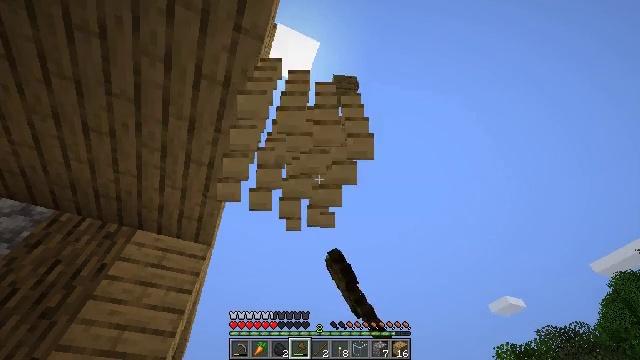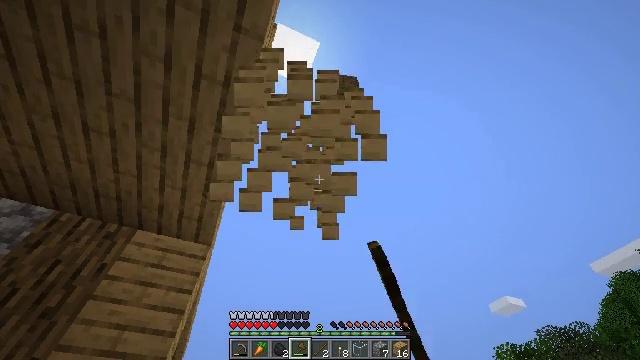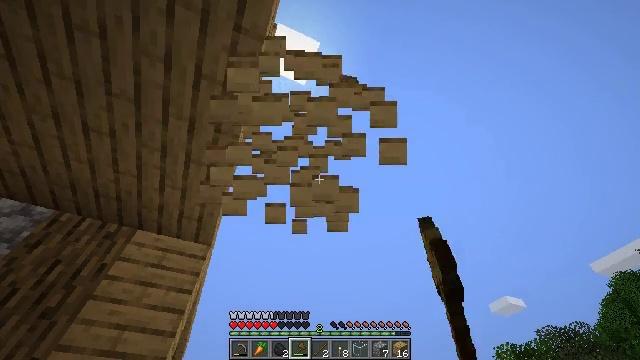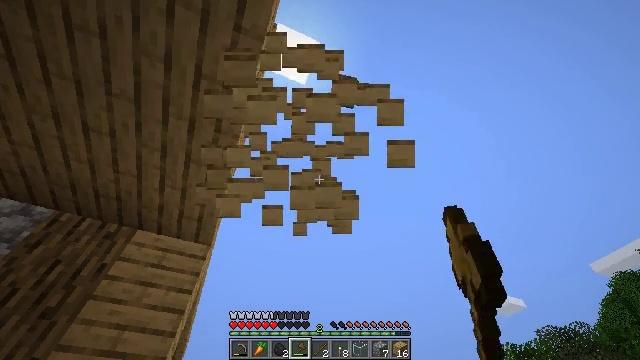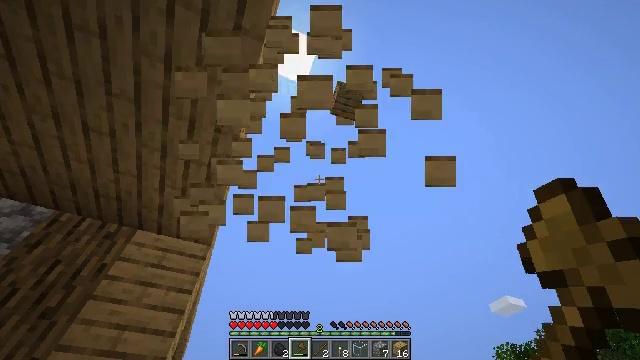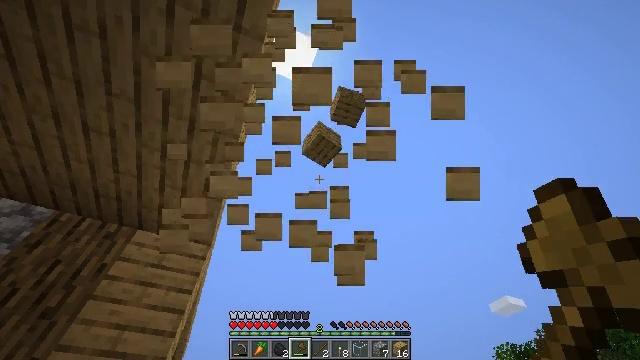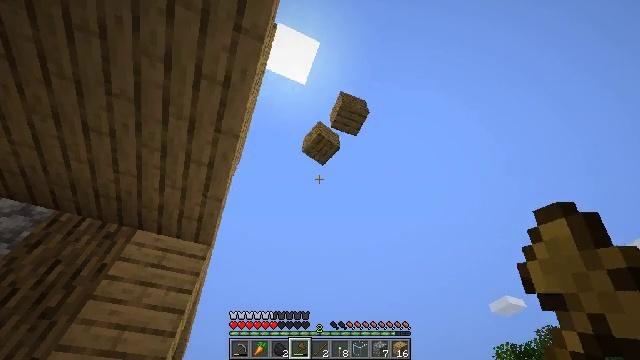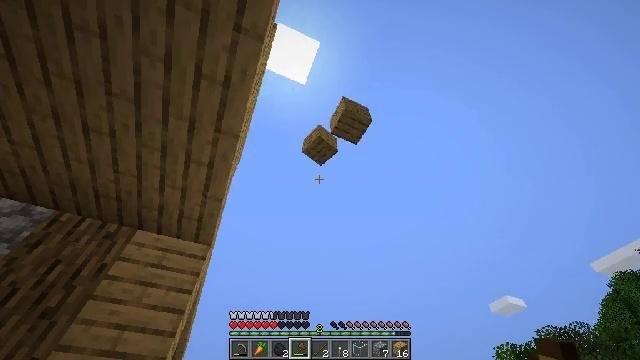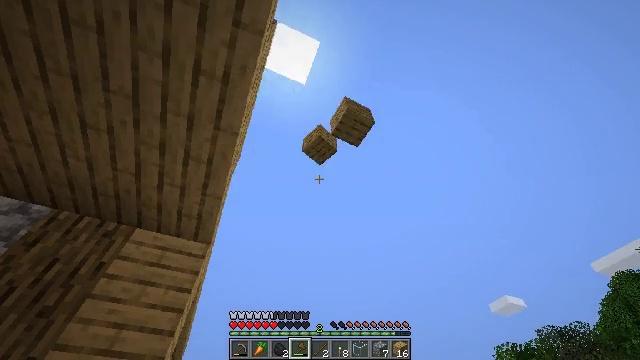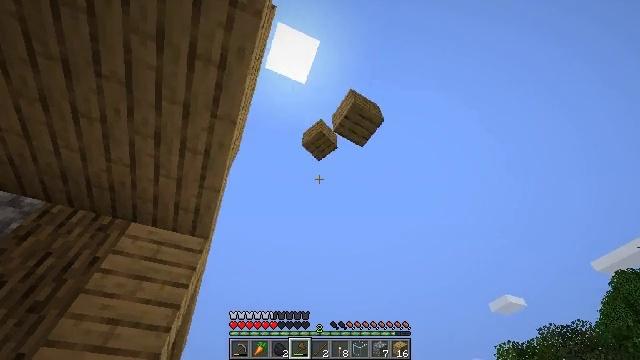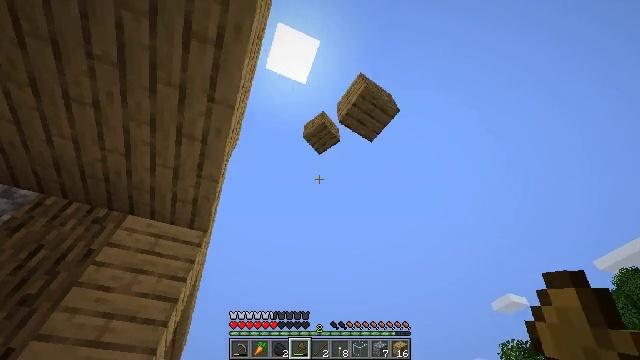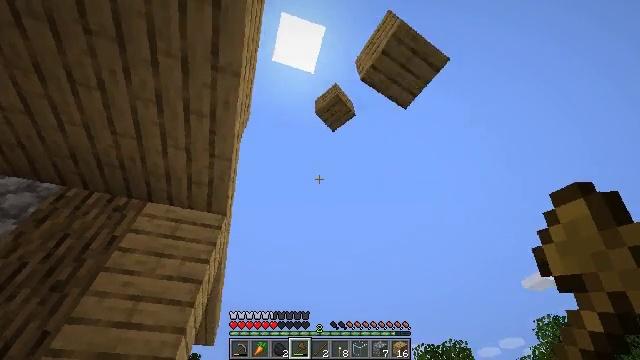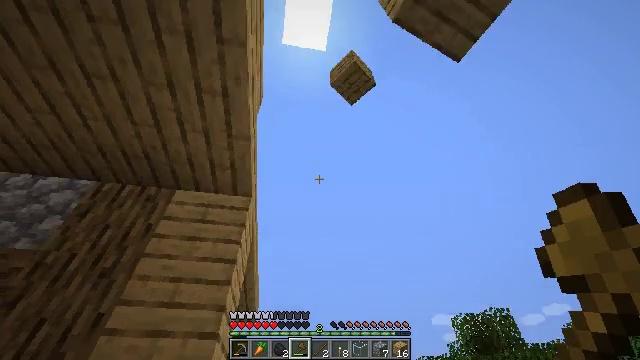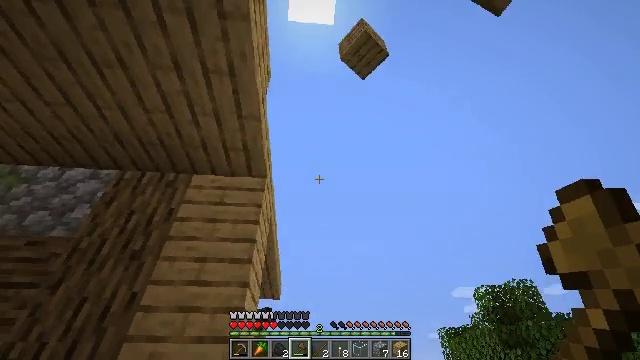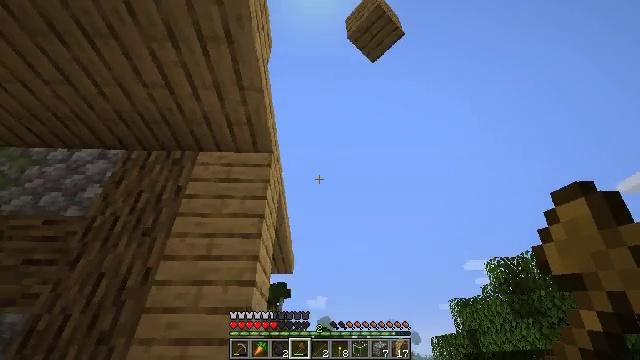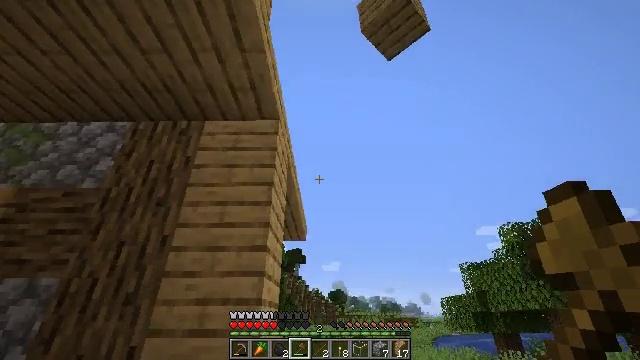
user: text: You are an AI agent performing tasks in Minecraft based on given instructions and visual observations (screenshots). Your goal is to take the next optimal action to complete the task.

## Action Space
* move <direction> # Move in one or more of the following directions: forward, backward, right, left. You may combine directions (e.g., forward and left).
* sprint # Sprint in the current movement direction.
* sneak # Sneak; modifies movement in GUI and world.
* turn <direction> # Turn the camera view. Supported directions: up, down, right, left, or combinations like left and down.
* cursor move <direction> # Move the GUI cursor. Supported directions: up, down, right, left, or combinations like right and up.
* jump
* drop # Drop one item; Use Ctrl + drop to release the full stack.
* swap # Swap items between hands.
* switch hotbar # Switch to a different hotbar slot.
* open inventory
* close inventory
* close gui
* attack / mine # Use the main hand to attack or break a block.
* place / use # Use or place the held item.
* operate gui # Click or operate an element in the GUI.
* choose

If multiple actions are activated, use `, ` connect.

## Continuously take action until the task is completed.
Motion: motion action
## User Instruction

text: Attack the oak planks to recycle it.
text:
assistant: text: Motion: attack / mine
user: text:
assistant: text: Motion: attack / mine
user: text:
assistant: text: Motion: attack / mine
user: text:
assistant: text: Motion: attack / mine
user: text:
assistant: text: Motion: attack / mine
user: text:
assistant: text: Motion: attack / mine
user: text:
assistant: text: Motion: attack / mine
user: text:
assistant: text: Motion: move forward, attack / mine
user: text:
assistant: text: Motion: move forward, attack / mine
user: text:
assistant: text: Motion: move forward
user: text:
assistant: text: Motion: move forward, turn left and down
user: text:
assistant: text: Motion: move forward, turn left and down
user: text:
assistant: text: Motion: turn left and down
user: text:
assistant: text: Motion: turn left and down
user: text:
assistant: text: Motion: turn left and down
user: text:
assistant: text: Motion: turn left and down
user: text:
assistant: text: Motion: turn left and down
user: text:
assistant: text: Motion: turn left and down, attack / mine
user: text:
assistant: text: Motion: turn left and down, attack / mine
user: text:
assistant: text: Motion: turn down, attack / mine
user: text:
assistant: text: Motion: move forward, attack / mine
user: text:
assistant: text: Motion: move forward, attack / mine
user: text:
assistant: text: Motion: move forward, turn left and down, attack / mine
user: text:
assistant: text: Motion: move forward, turn left and down, attack / mine
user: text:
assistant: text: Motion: move forward, attack / mine
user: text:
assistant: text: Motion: move forward, turn down, attack / mine
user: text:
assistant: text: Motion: move forward, turn right and down, attack / mine
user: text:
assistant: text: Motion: turn right and down, attack / mine
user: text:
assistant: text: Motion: turn right and down, attack / mine
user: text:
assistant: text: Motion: turn right and down, attack / mine